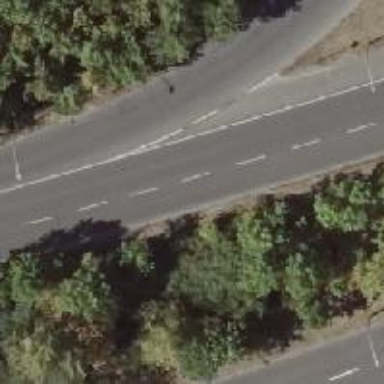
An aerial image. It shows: Primary highway with lane markings. It is asphalt road with dual carriageway.